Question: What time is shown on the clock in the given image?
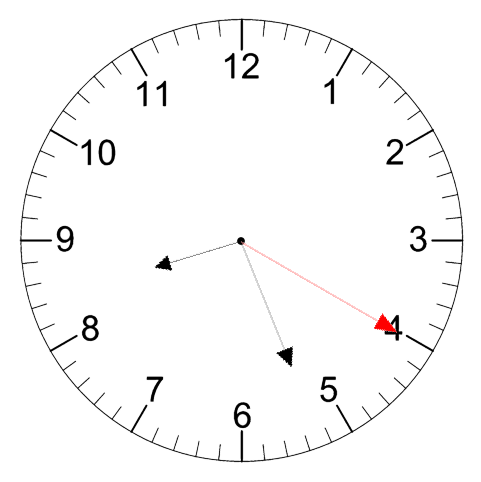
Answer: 08:26:20